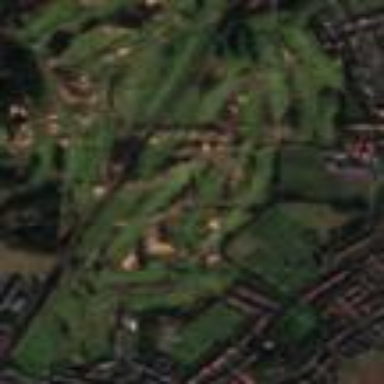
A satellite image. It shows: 18-hole golf course classified as leisure land.